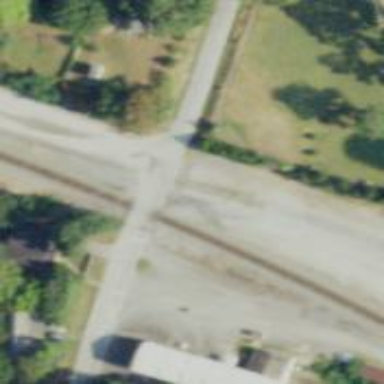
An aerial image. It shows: Level crossing with lights on the railway.